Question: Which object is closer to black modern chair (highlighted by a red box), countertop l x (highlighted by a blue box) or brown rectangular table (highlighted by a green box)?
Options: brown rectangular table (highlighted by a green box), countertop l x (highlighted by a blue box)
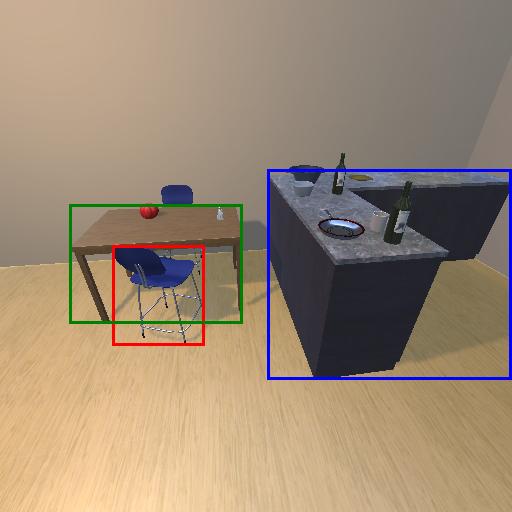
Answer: brown rectangular table (highlighted by a green box)